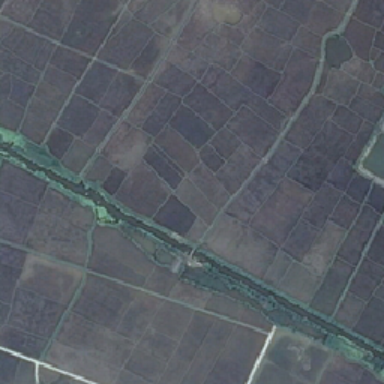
A small straight river is in many parts of brown farmland .